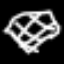
Label: diamond